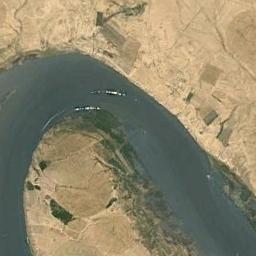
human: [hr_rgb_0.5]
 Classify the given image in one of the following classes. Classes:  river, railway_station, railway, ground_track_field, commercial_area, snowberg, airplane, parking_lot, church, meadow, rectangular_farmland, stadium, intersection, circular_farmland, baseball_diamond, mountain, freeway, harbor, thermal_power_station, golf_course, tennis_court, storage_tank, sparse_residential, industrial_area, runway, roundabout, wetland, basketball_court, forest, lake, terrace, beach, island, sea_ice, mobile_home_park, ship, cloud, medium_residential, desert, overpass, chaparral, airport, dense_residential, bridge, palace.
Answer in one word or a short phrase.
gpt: river